Interaction volume radius: 5 \u00c5
Interaction volume height: 25 \u00c5
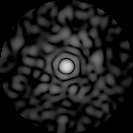
Disorder parameter: 0.8093